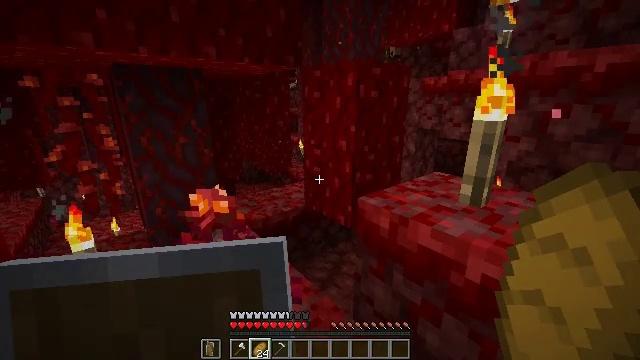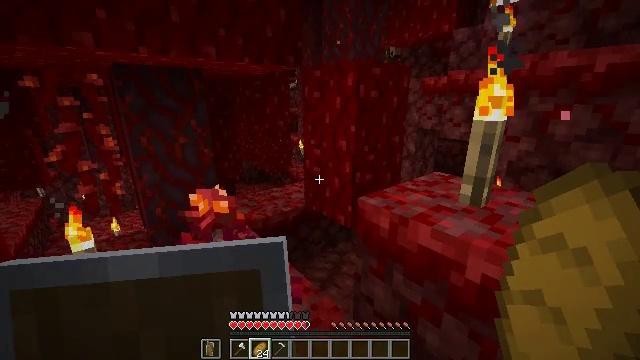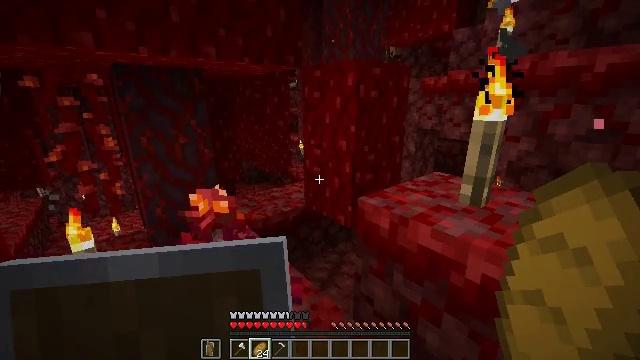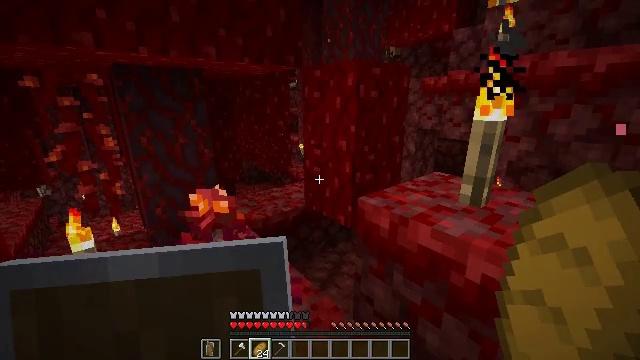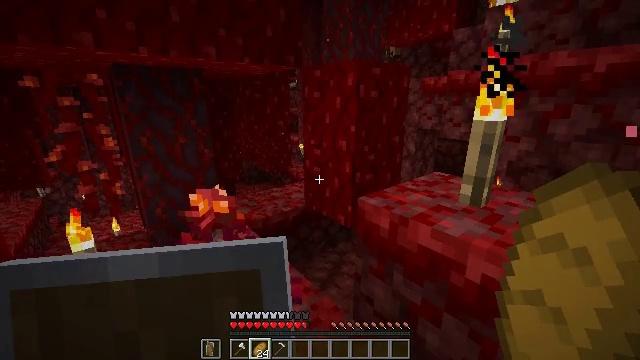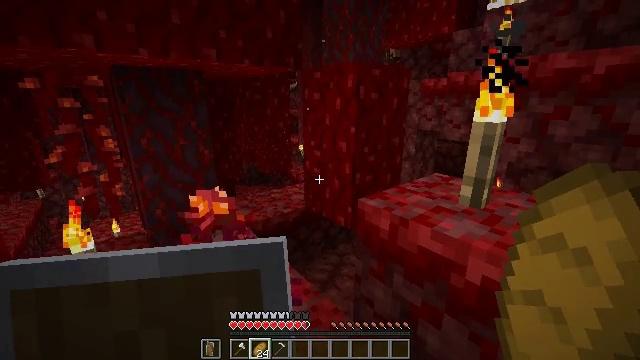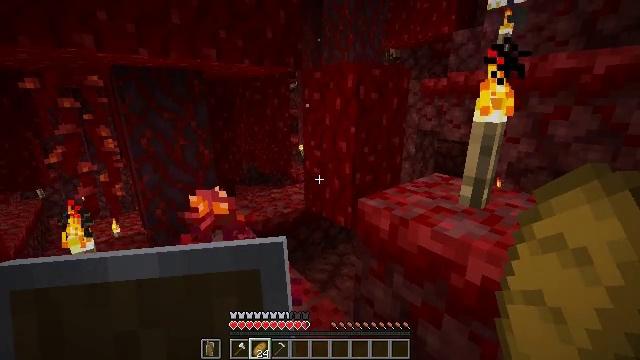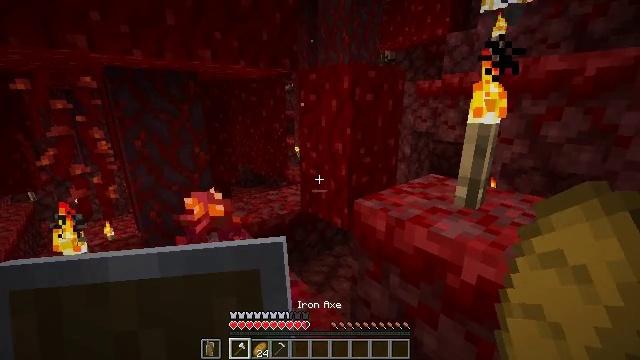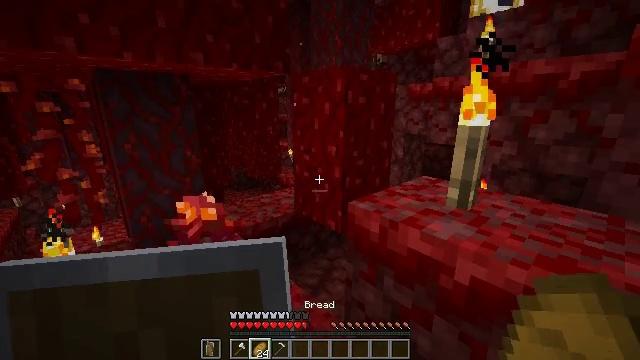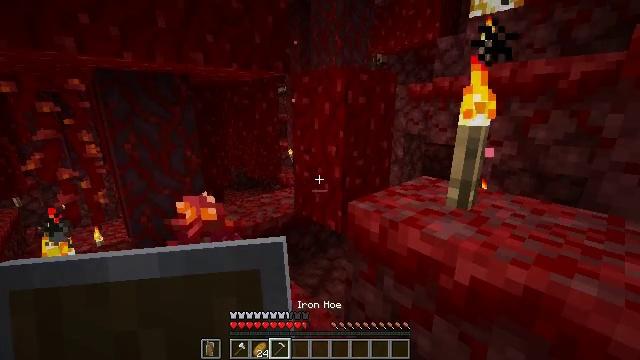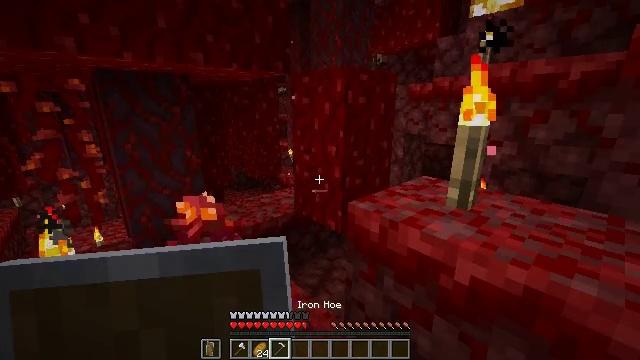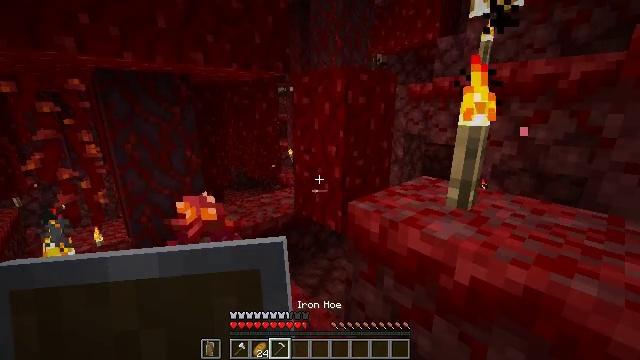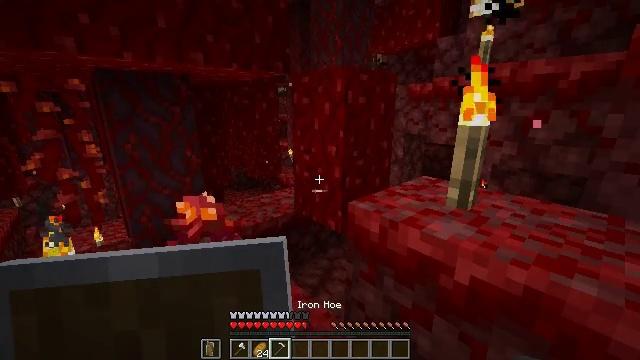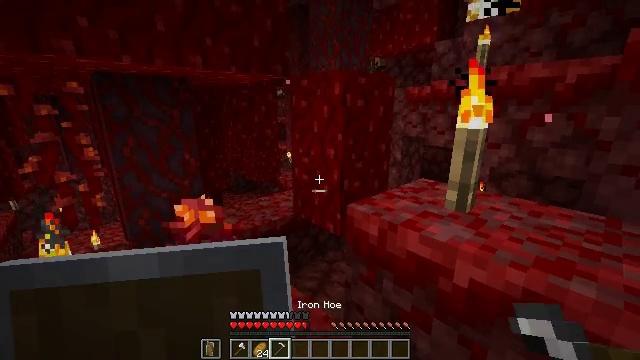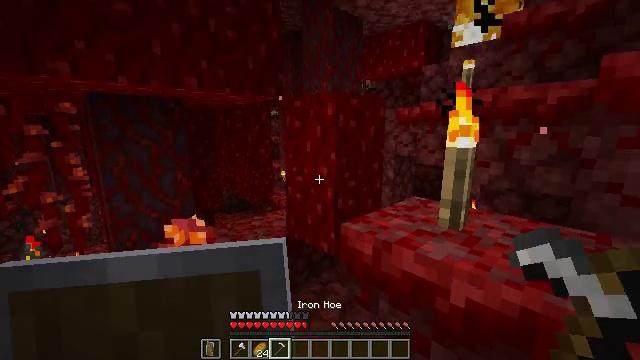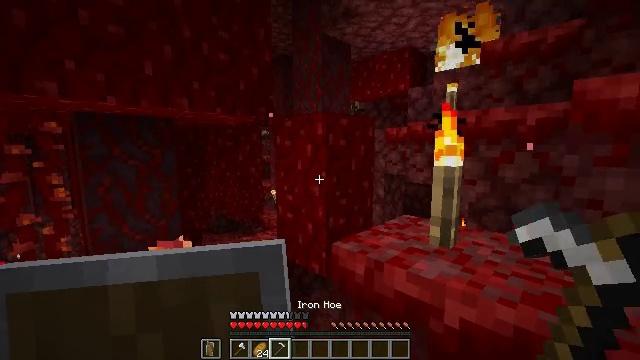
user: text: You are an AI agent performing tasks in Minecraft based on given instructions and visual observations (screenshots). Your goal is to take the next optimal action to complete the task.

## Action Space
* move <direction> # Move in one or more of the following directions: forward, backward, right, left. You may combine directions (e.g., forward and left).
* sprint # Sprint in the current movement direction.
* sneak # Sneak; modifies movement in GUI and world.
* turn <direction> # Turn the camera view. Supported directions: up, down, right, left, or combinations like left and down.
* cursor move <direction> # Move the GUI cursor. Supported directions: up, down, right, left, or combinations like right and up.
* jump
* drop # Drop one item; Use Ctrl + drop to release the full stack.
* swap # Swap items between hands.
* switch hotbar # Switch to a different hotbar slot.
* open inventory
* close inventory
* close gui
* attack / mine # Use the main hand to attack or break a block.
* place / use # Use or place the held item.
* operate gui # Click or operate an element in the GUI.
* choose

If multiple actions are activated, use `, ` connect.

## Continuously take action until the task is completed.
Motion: motion action
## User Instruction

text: Gather the nether wart block from a crimson forest.
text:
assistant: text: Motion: no_op
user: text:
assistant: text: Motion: no_op
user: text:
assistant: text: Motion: no_op
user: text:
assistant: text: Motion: no_op
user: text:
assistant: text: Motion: no_op
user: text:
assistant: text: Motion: no_op
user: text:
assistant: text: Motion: no_op
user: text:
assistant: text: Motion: turn right
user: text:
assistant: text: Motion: no_op
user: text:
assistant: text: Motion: no_op
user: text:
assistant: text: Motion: no_op
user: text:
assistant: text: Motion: no_op
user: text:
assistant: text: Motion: no_op
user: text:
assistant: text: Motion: turn right and up
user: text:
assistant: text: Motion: turn right and up
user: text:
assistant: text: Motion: sneak, attack / mine
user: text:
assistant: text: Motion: sneak, attack / mine
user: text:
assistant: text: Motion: sneak, attack / mine
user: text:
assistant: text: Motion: sneak, attack / mine
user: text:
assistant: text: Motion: sneak, attack / mine
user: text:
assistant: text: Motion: sneak, attack / mine
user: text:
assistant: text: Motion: sneak, attack / mine
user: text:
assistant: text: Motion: sneak, attack / mine
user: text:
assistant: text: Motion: sneak, attack / mine
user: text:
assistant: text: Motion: sneak, attack / mine
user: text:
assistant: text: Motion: sneak, attack / mine
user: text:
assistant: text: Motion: sneak, attack / mine
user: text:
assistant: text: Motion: sneak, turn right and up, attack / mine
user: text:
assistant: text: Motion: move left, sneak, turn right and up, attack / mine
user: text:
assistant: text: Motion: move forward and move left, sneak, attack / mine